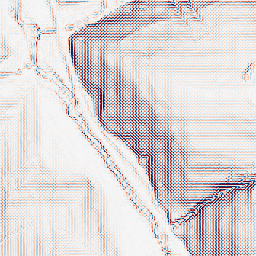
Category: wavelet
Decomposition family: wavelet_biorthogonal
Decomposition parameters: wavelet: bior1.3
level: 2
Upsampling method: bicubic
Upsampling parameters: scale: 4
Upsampling scale: 4